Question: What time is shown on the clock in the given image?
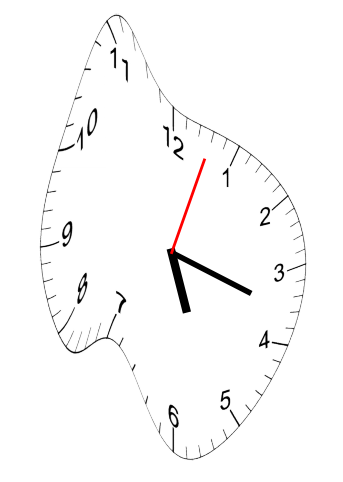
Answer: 05:18:03